Question: I have used jquery to bind menu on my website and that's working perfectly in Firefox but not on Chrome & IE.
: When i click on link anchor text in chrome, no redirect or navigation.
<URL>
'''
function show_n(e) {
for (var t = 1; t < 9; t++) {
if (e == t) {
$("#snav" + t).css("display", "block");
$("#stab" + t).addClass("act")
} else {
$("#snav" + t).css("display", "none");
$("#stab" + t).removeClass("act")
}
}
if (e == 1) {
$("#snav" + e).html('<ul class="snav"><li><a href="http:\/\/www.pricingindia.in\/mobile\/87" title="Mobile Phones">Mobile Phones <span>(15707)<\/span><\/a><\/li><li><a href="http:\/\/www.pricingindia.in\/tablet\/24" title="Tablets">Tablets <span>(1394)<\/span><\/a><\/li><\/ul>');}
'''

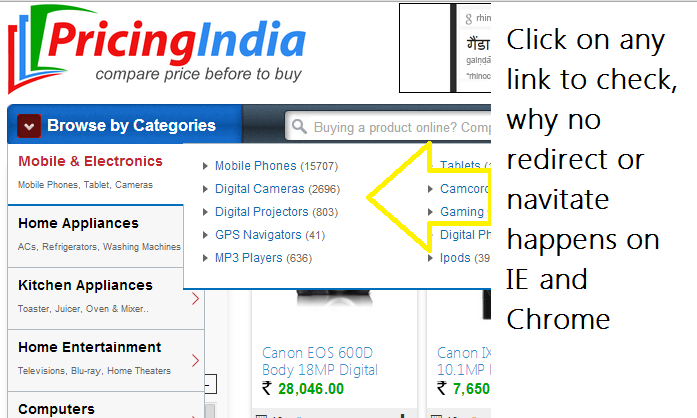
Answer: ### Use append function
Try this
'''
if (e == 1) {
$('#snav' + e).append('<ul class="snav"><li><a href="http://www.pricingindia.in/mobile/87" title="Mobile Phones">Mobile Phones <span>(15707)</span></a></li><li><a href="http://www.pricingindia.in/tablet/24" title="Tablets">Tablets <span>(1394)</span></a></li></ul>');}
'''
try this way
'''
document.getElementById('#snav' + e).innerHTML = "<ul class="snav"><li><a href="http://www.pricingindia.in/mobile/87" title="Mobile Phones">Mobile Phones <span>(15707)</span></a></li><li><a href="http://www.pricingindia.in/tablet/24" title="Tablets">Tablets <span>(1394)</span></a></li></ul>";
'''